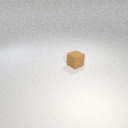
small brown rubber cube